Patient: sex F, age 65
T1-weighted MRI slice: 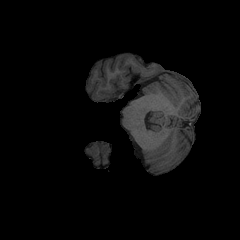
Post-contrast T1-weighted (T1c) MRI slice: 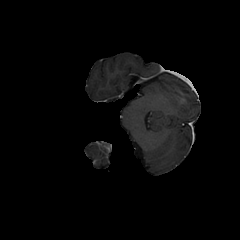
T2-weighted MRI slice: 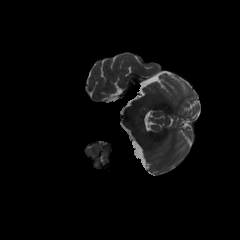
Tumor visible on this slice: no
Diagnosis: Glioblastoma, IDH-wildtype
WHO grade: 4